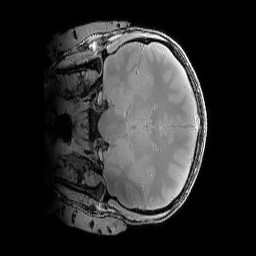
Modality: PDw
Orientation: coronal
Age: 30
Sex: female
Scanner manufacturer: siemens
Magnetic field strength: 6.98 T
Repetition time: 1.38 s
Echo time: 0.00242 s